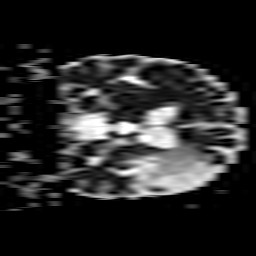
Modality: ADC
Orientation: coronal
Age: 71
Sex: male
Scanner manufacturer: philips
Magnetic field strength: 3 T
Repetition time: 4.642 s
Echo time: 0.07429 s